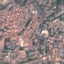
Label: Residential